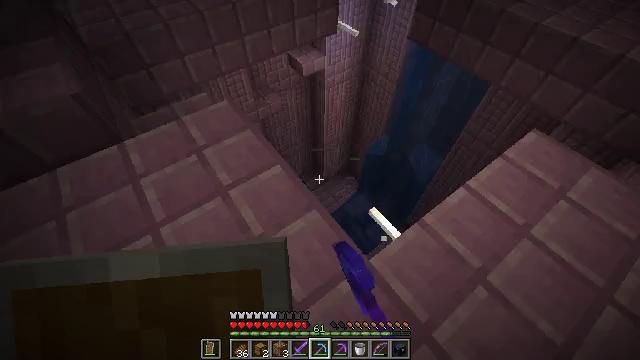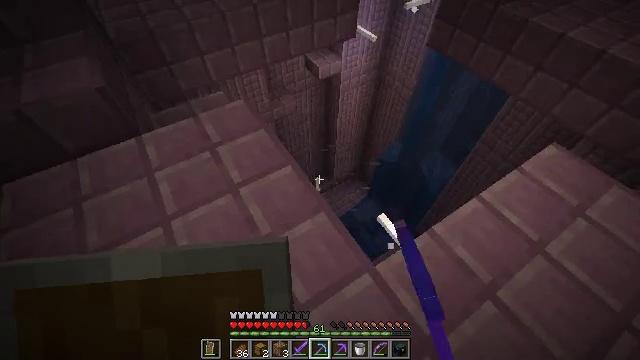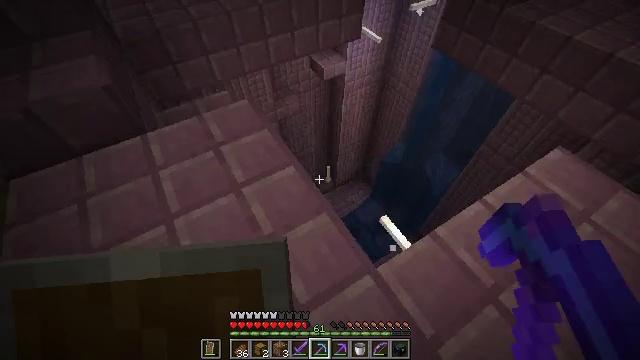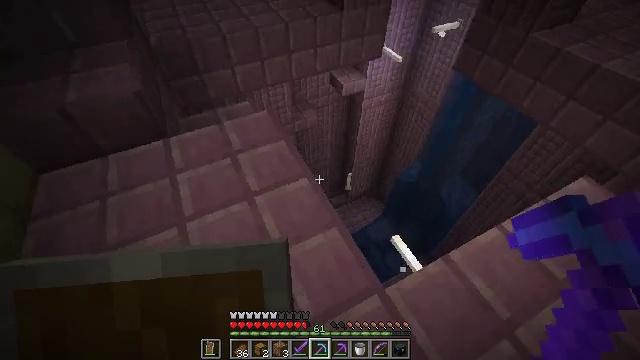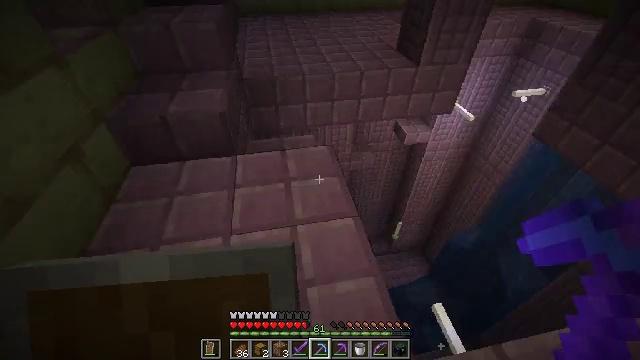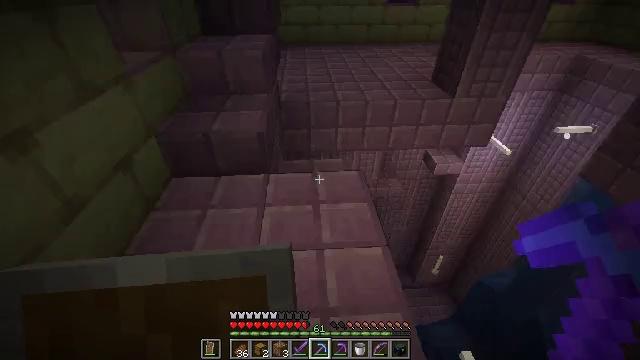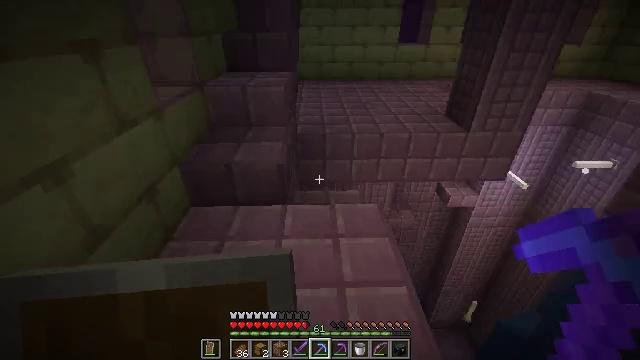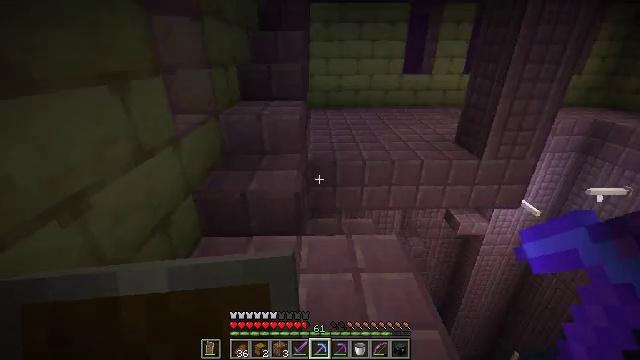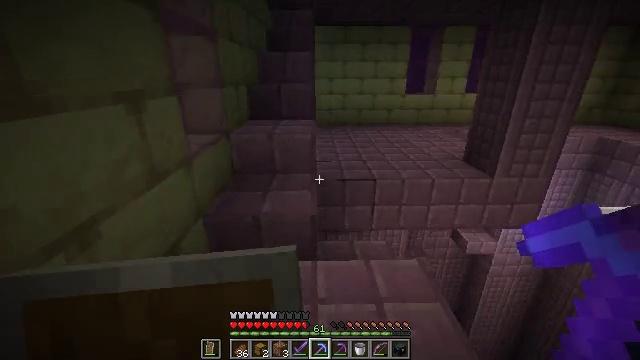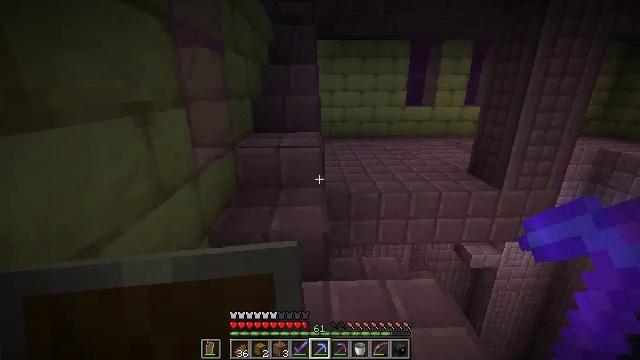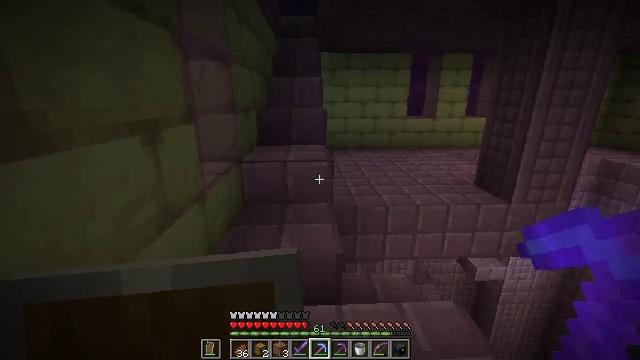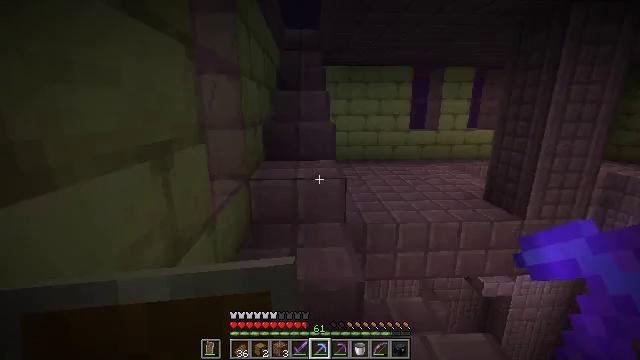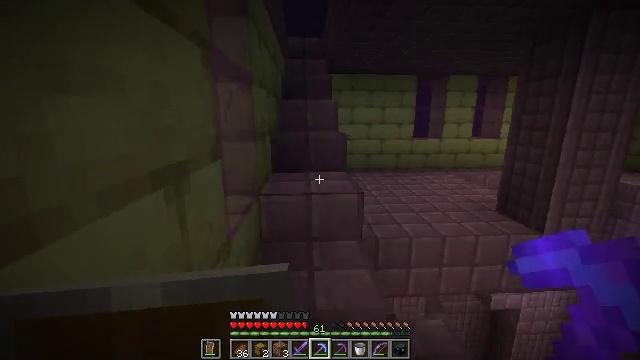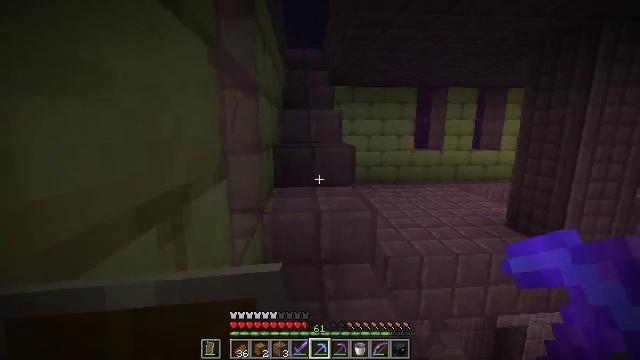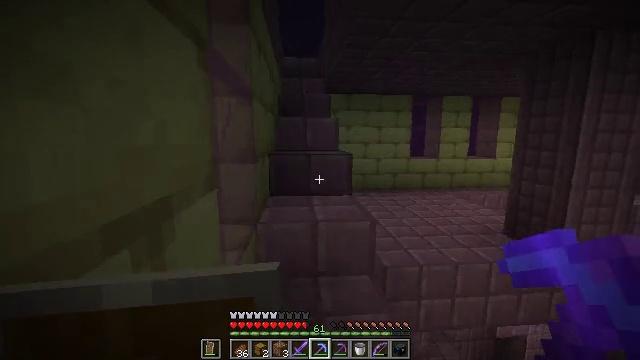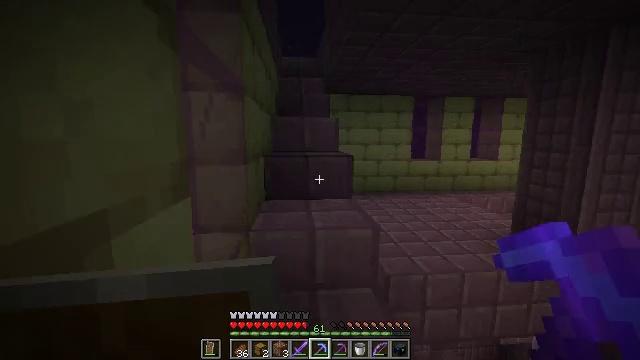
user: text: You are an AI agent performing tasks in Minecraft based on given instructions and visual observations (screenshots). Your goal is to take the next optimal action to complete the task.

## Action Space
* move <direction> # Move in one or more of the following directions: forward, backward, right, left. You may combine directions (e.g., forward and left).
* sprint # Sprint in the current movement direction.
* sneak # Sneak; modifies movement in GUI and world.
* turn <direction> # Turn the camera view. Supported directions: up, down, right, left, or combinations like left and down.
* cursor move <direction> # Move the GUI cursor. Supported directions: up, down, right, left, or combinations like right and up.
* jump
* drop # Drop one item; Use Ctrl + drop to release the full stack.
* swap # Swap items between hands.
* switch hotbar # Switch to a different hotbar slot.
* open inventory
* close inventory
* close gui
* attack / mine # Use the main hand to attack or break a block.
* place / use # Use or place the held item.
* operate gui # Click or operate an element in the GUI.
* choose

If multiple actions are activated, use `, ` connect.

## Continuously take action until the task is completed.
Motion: motion action
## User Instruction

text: Gather an end rod from the structure.
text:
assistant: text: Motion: turn left
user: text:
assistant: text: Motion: turn left
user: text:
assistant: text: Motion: turn left and up
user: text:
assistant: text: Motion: turn left and up
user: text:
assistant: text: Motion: move left, turn left and up
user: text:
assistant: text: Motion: move forward and move left, turn left and up
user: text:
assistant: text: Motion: move forward and move left, turn up
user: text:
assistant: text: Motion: move forward and move left, turn up
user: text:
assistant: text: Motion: move forward and move left, turn up
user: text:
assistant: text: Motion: move forward and move left, turn up
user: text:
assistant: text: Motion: move forward and move left, turn up
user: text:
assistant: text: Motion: move forward and move left, turn up
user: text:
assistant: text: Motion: move forward and move left, turn right and up
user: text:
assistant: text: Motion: move forward, turn up
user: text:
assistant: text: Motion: move forward
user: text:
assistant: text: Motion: move forward
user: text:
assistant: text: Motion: no_op
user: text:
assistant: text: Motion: no_op
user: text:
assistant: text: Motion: no_op
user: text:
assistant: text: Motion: no_op
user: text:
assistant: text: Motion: no_op
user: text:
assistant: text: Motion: no_op
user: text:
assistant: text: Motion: move forward
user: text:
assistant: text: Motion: move forward
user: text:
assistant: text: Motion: move forward
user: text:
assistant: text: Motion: move forward
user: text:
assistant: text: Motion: move forward
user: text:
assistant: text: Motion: move forward
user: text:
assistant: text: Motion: move forward
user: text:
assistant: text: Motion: move forward